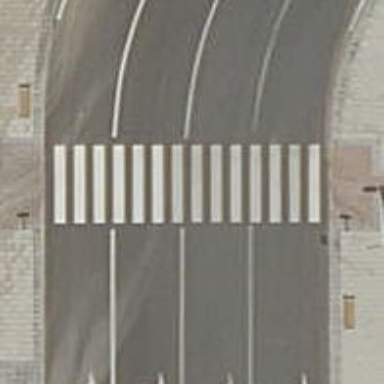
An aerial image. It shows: Uncontrolled zebra crossing on the road.